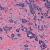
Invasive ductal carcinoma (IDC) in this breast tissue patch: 1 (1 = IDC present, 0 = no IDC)